Question: I am trying to figure out where is this 'gdx.so' file's location (it is native code, so I guess it should end with .so, but I am not sure).

As you can see from the screenshot, there is a 'libgdx.so' file, but I don't understand how does 'System.loadLibrary("gdx");' work. I can't find any file with that name.
So, my question is, where is that 'gdx' located ? or how does this line work ?
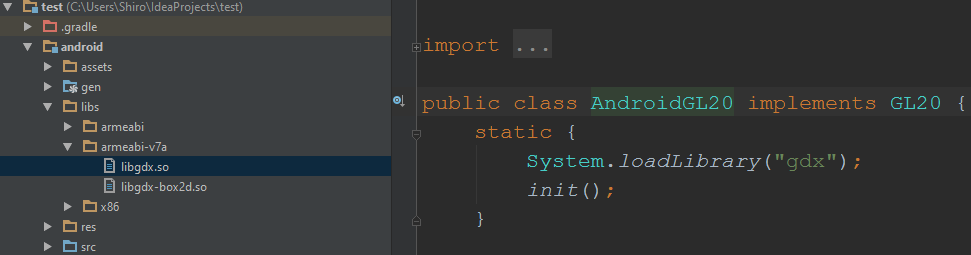
Answer: I found that when calling 'System.loadLibrary("mylib");' the string 'mylib' is automatically converted into 'libmylib.so'. So this is how it actually works.